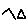
Label: triangle